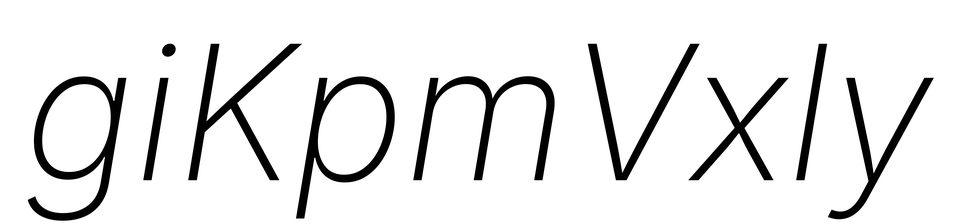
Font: Inter-Italic_ExtraLight_Italic